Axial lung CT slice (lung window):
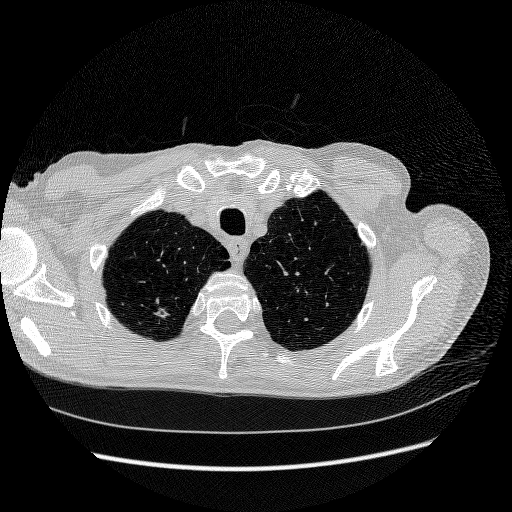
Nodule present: yes
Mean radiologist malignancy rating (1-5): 3.333